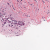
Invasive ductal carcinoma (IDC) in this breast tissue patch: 1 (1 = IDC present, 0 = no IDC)